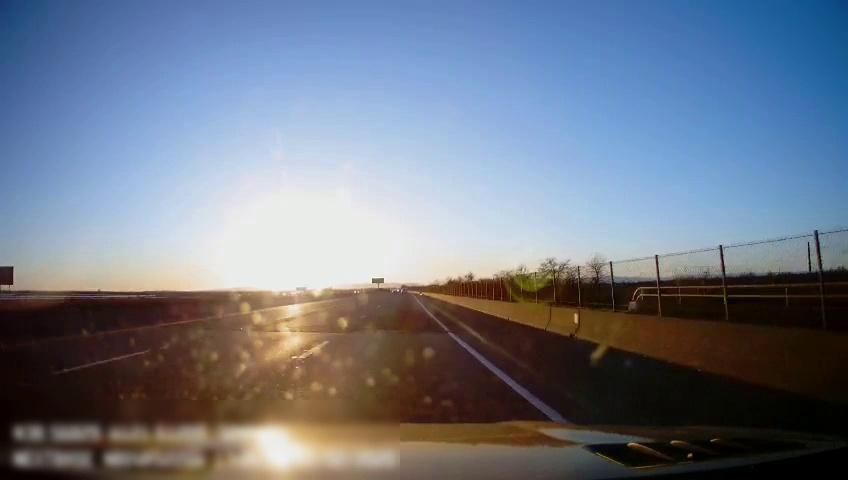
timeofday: Day
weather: Sunny
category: Drivable Space
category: Lanes | Alternate Lane
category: Lanes | Current Lane
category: Lanes | Current Lane
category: Lanes | Alternate Lane
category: Traffic | Signs